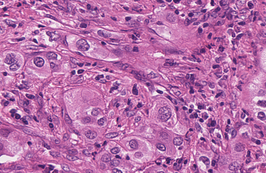
Tumor epithelial tissue: yes
Tumor-associated stroma tissue: yes
Normal tissue: no